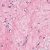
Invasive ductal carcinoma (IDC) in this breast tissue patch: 0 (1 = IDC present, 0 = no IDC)